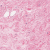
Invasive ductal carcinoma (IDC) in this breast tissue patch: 0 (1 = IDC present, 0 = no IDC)